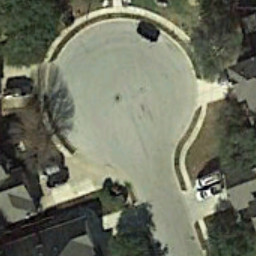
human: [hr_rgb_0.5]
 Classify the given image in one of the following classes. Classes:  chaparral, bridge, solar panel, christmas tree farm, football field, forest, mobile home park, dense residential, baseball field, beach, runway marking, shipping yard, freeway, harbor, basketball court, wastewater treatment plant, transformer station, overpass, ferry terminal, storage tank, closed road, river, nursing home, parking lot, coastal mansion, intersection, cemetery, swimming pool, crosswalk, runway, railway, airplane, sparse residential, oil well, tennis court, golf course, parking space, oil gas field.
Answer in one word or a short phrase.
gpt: closed road